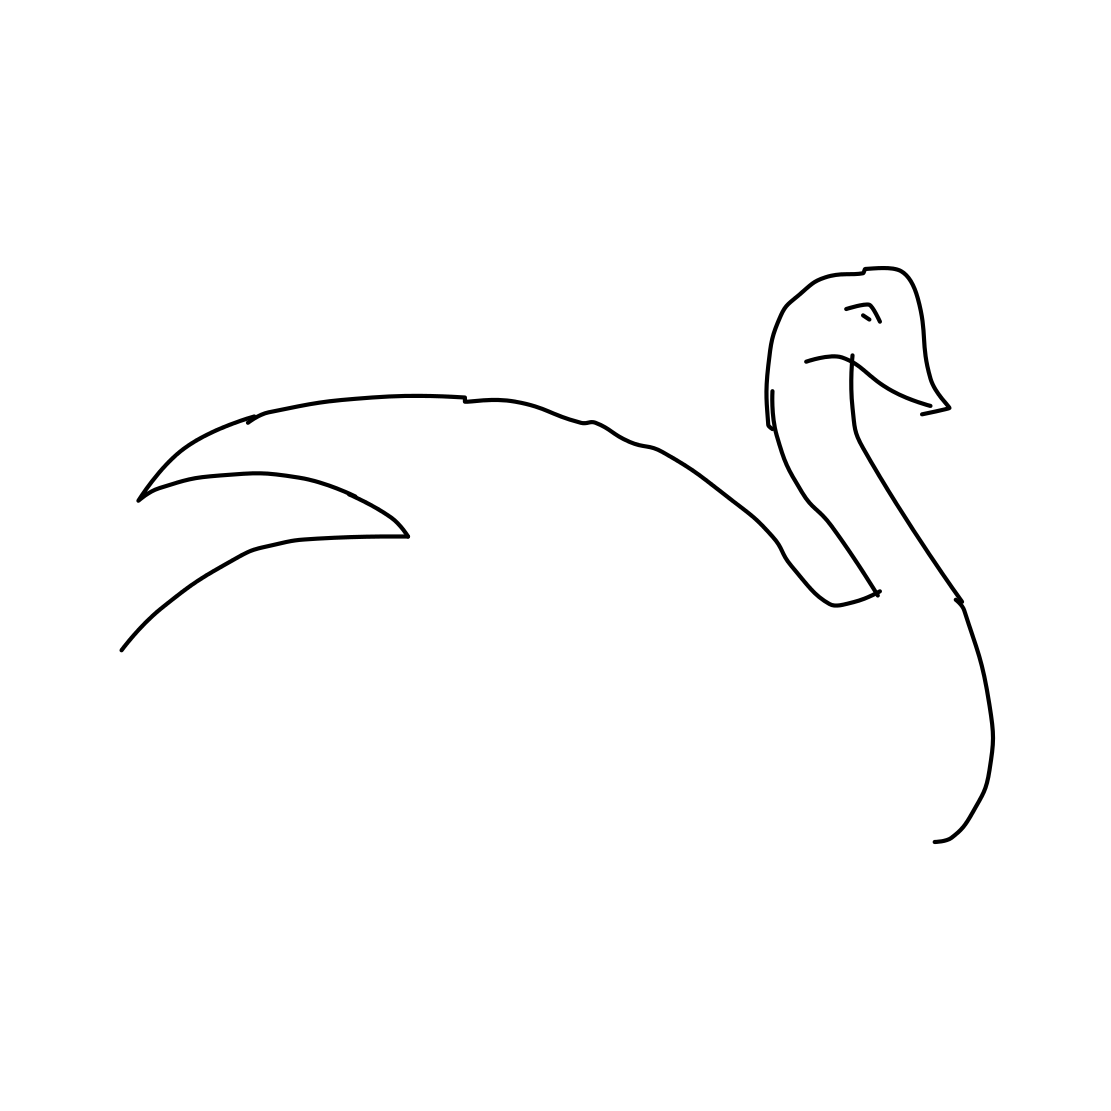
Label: swan